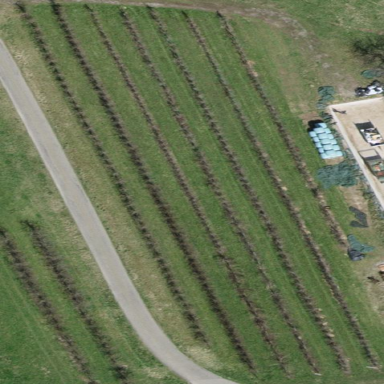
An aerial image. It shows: Orchard.